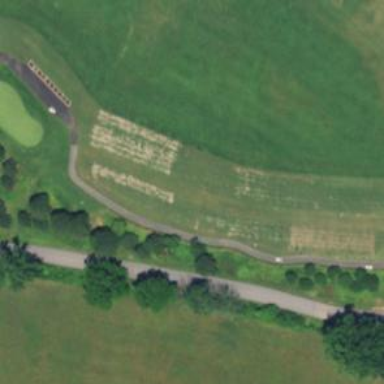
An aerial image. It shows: Rough grassy area used for golf.